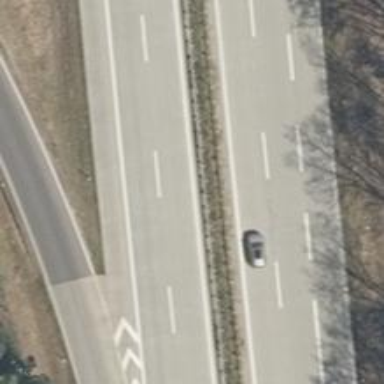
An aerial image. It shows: Motorway with concrete surface.